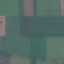
Label: AnnualCrop